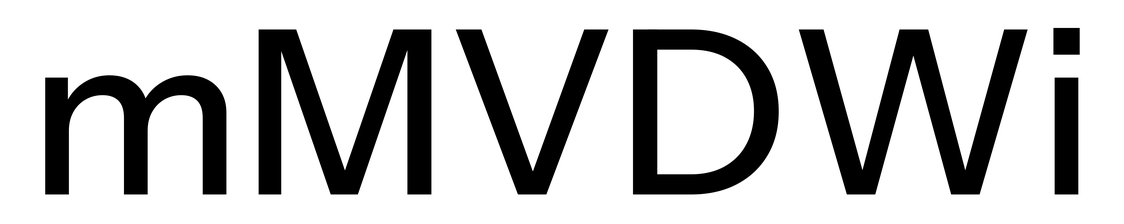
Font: InstrumentSans_Medium